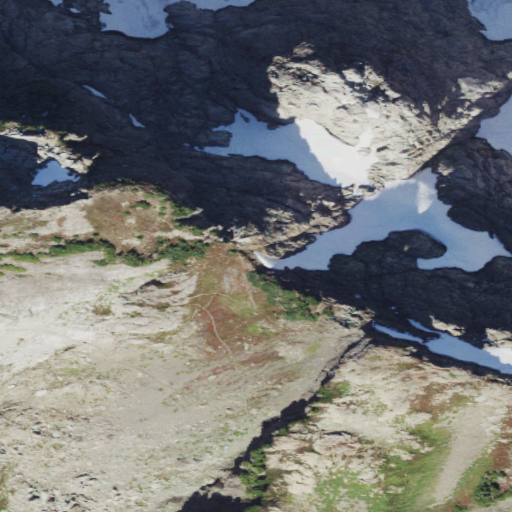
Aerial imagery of gap in Washington named Tin Can Gap containing barren land, snow, evergreen forest, and shrub